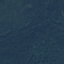
Label: Forest